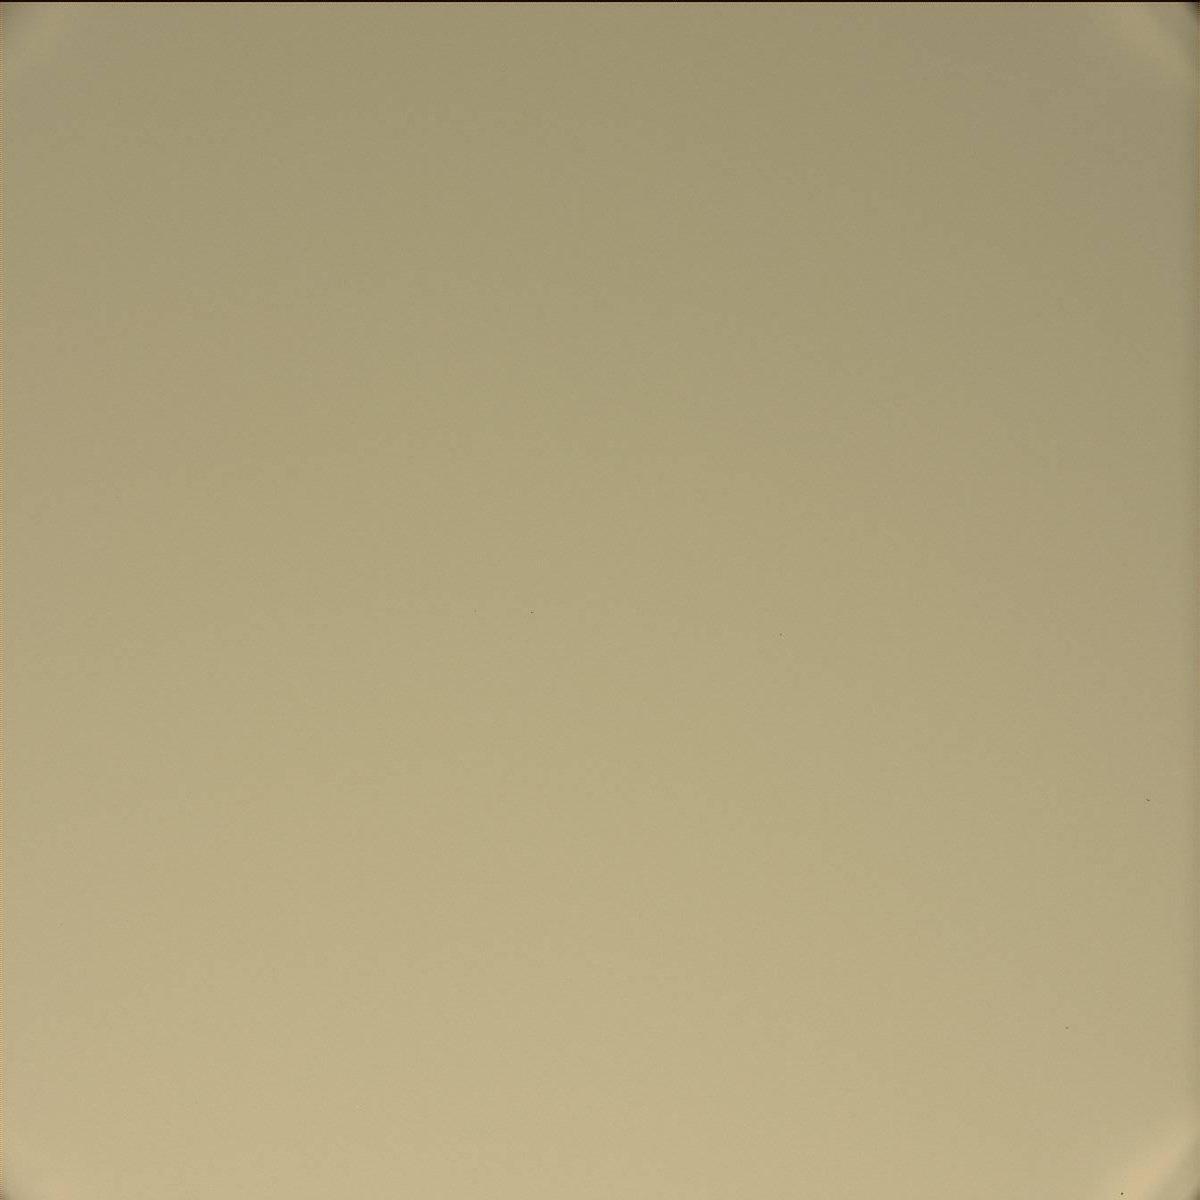
Terrain classes present: Sky